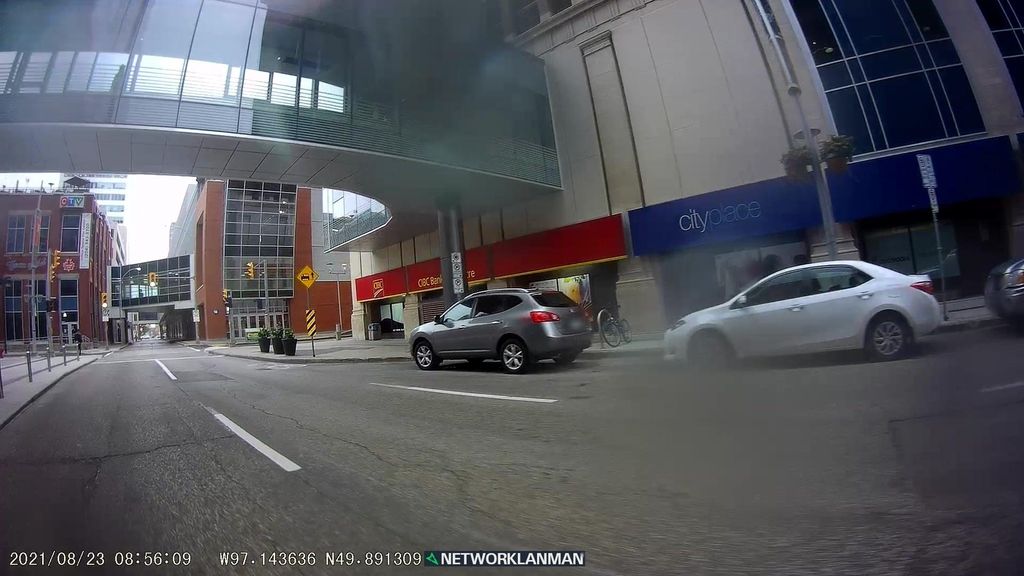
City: winnipeg